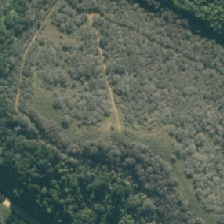
Land cover: manuka_kanuka